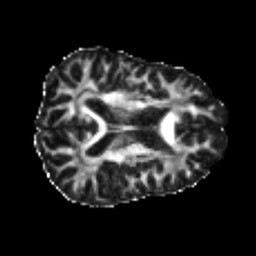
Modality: FA
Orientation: axial
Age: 26
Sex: male
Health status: healthy
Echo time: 0.074 s